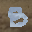
Label: 8